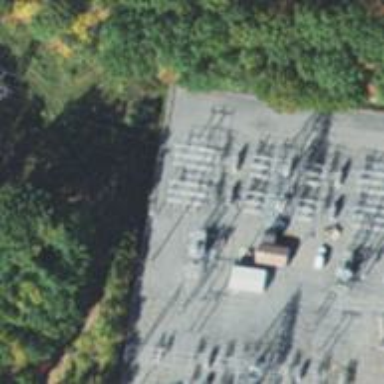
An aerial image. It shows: Switch for power supply.